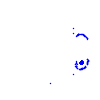
Particle: pion